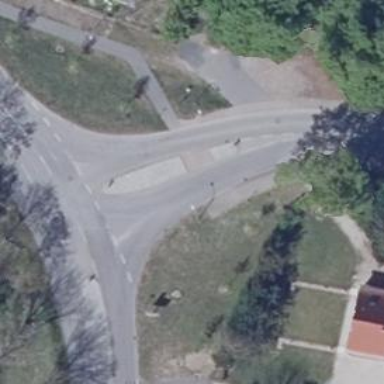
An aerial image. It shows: Uncontrolled crossing with traffic-calming island.